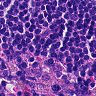
Metastatic tissue present: no